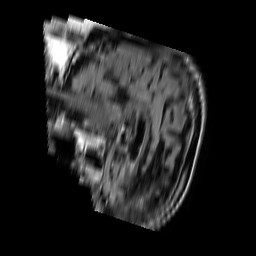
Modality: FLAIR
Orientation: sagittal
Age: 88
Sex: male
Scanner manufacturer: philips
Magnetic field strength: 1.5 T
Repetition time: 11 s
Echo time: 0.14 s